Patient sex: F
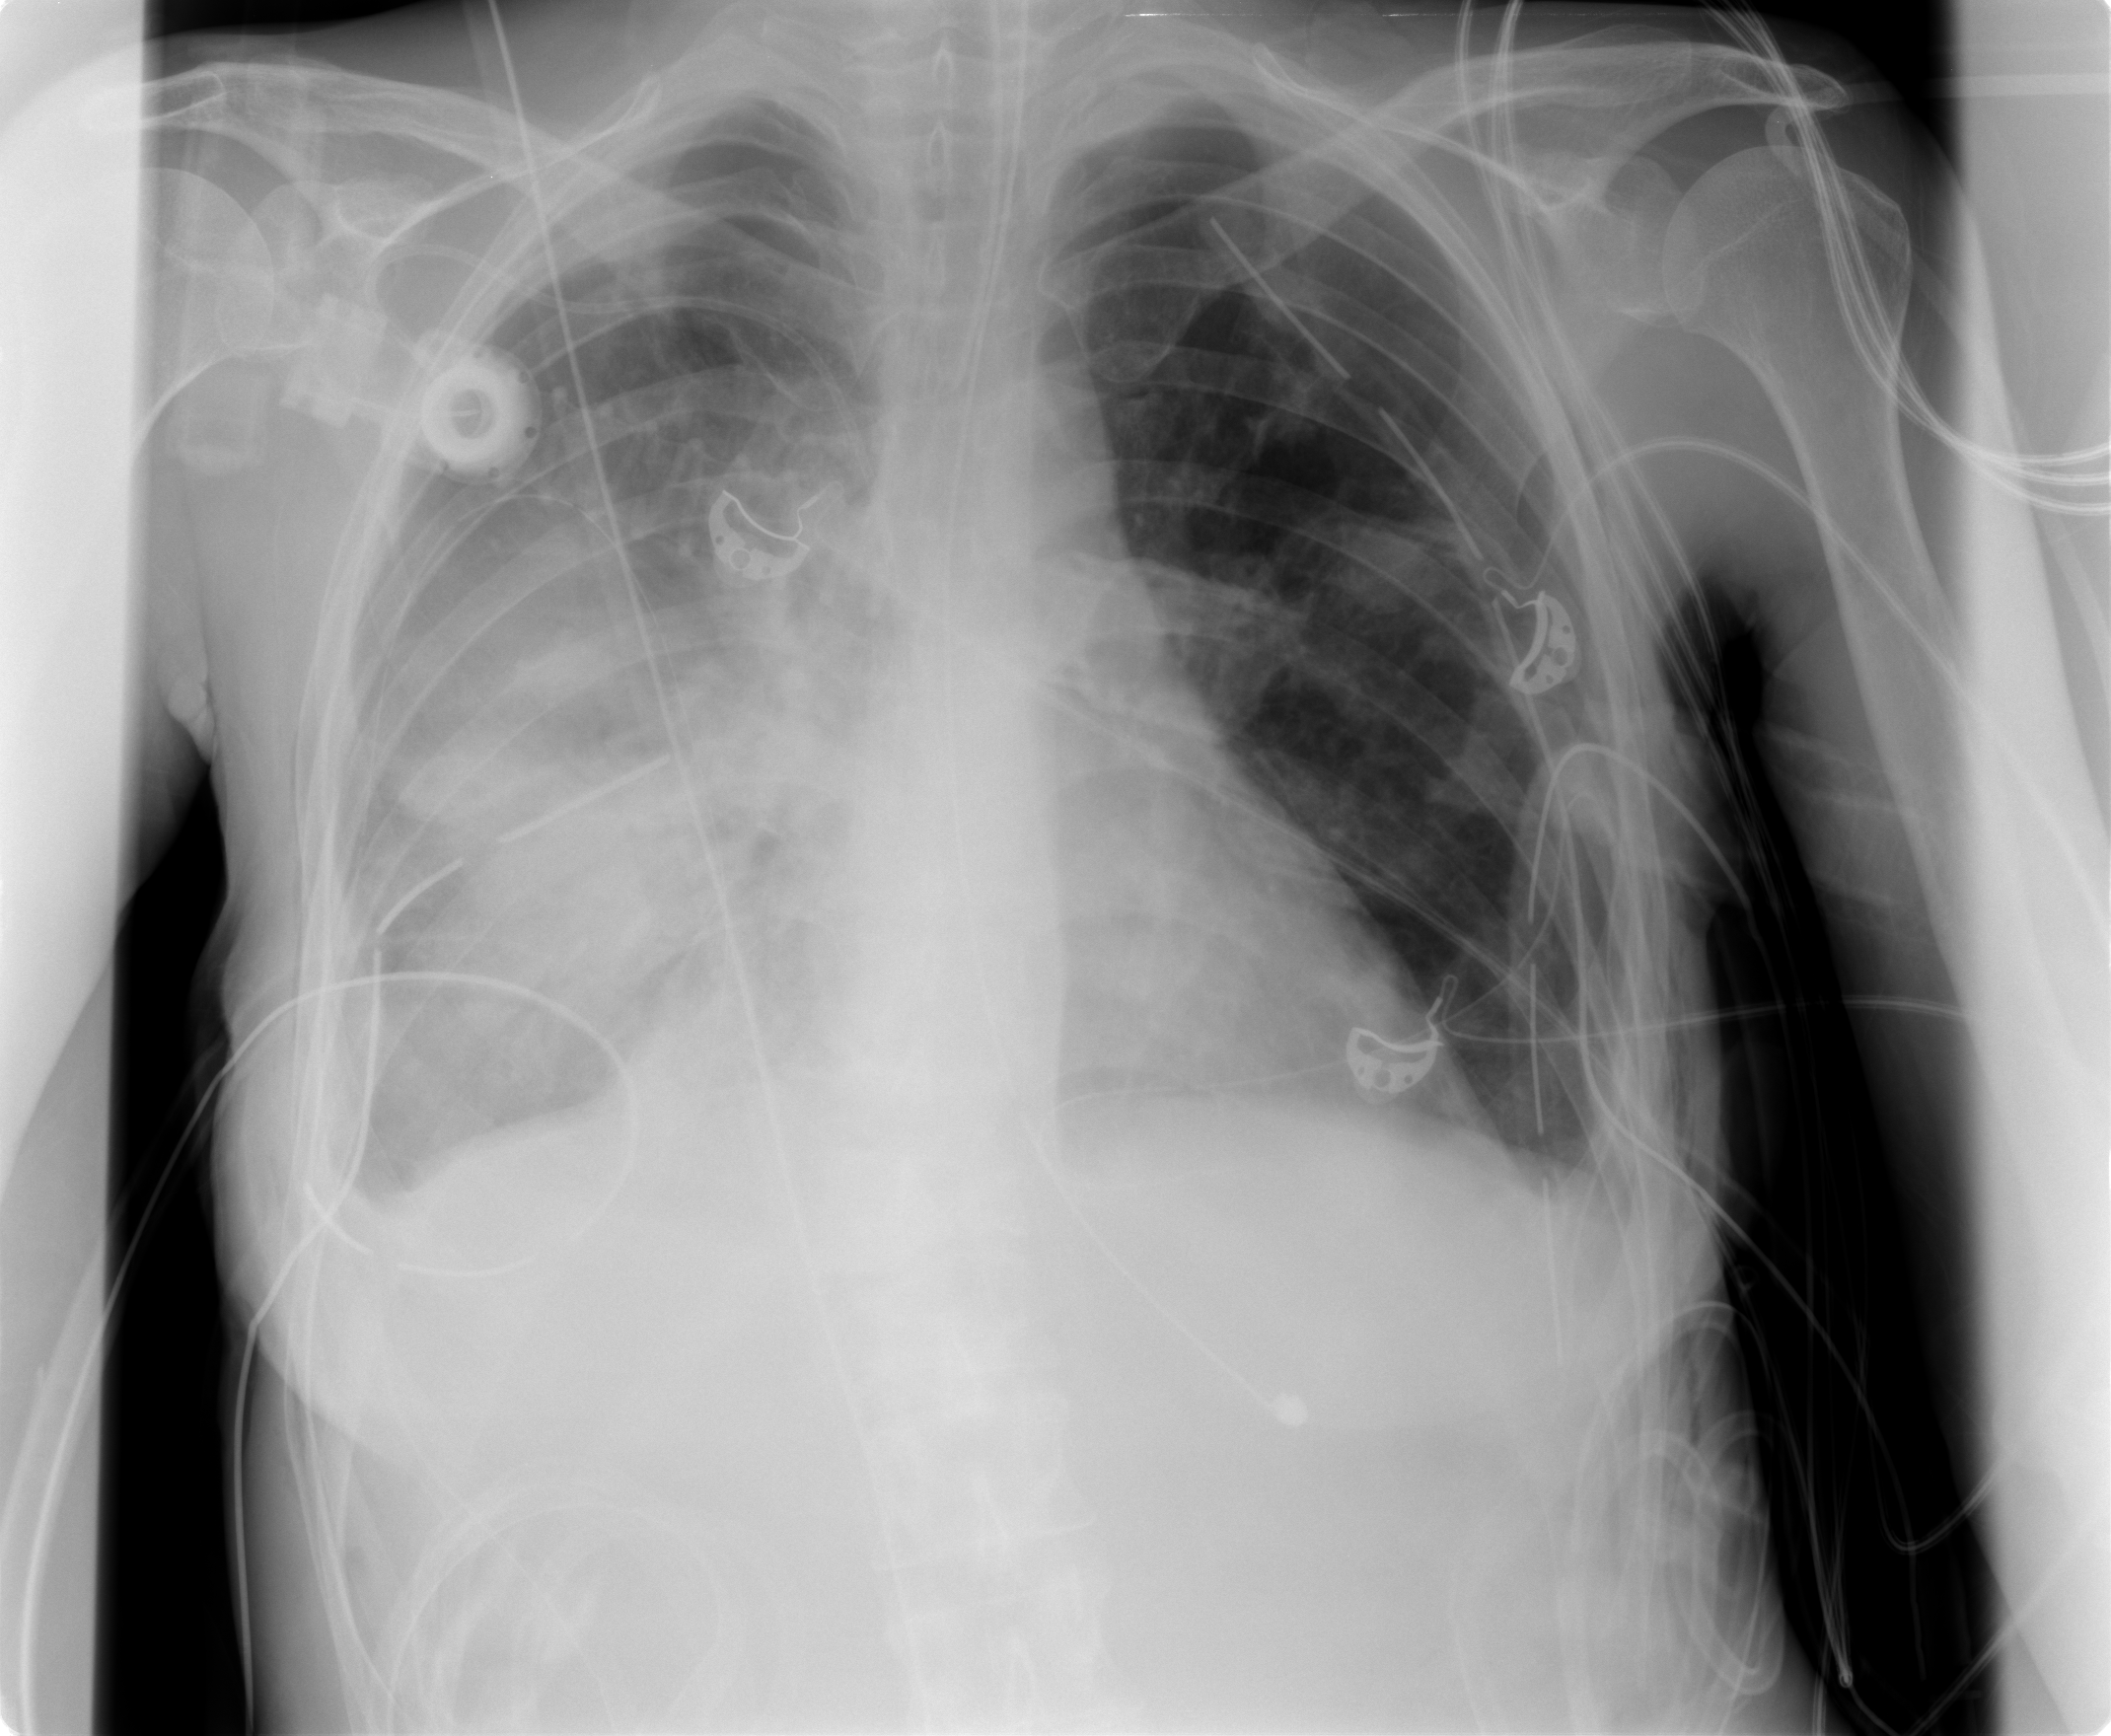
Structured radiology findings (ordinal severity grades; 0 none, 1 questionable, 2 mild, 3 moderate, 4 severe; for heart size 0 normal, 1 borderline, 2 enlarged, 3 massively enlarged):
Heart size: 0
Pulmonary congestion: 0
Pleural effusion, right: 2
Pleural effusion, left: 1
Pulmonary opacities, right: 1
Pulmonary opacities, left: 0
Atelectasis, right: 2
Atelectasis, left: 0